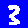
Digit: 3